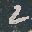
Label: 2